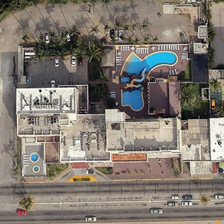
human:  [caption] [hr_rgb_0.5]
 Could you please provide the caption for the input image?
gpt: next to the road is a holiday villa .

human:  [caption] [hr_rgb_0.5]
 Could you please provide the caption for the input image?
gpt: a lot of trees are planted around the resort .

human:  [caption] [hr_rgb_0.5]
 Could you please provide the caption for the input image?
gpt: a lot of trees are planted around the resort .

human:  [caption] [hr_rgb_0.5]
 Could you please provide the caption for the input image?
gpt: next to the road is a holiday villa .

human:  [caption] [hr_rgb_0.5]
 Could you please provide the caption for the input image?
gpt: next to the road is a holiday villa .